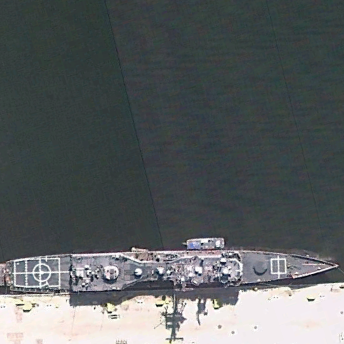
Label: cruiser